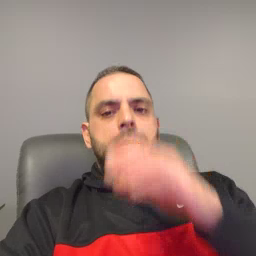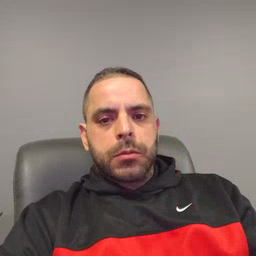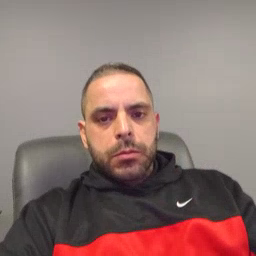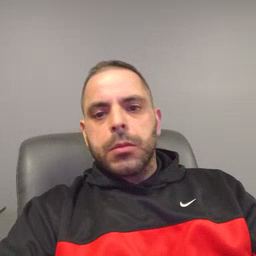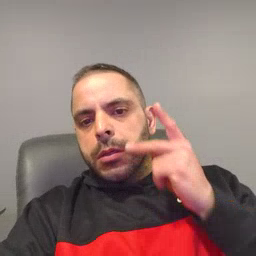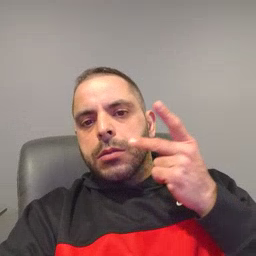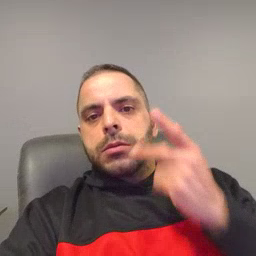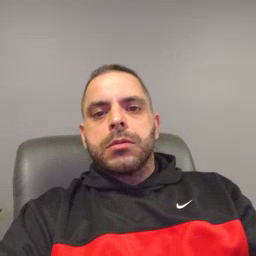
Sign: kitty